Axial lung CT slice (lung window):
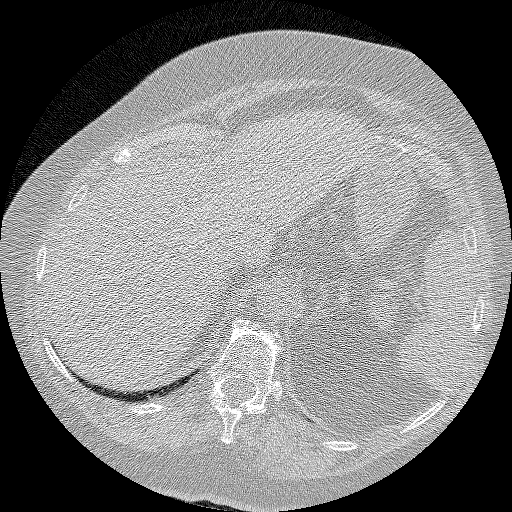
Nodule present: no